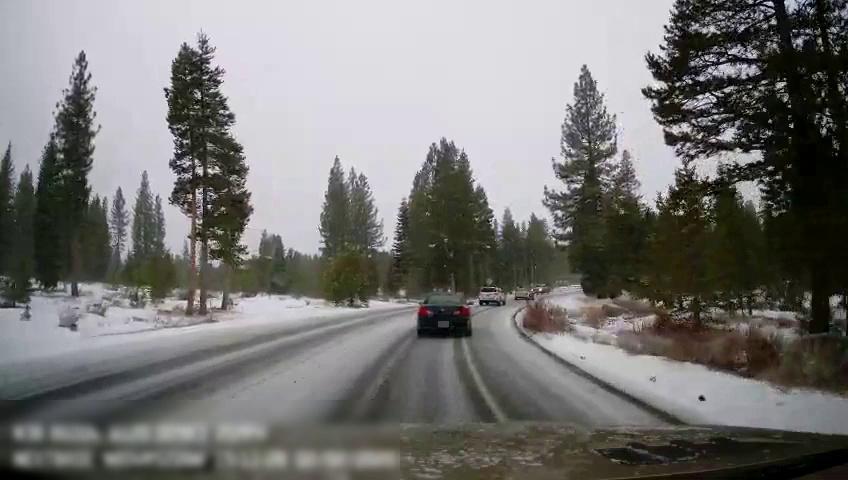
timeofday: Day
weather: Snowy
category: Drivable Space
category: Vehicles | Truck
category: Vehicles | Car
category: Vehicles | SUV
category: Vehicles | Car